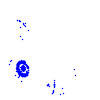
Particle: pion